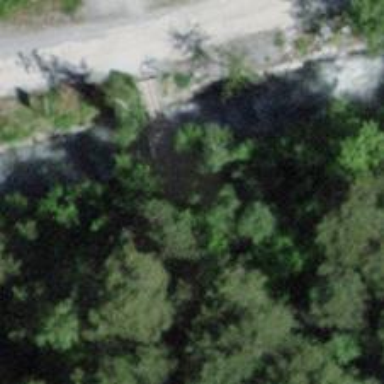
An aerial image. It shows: Path on bridge.